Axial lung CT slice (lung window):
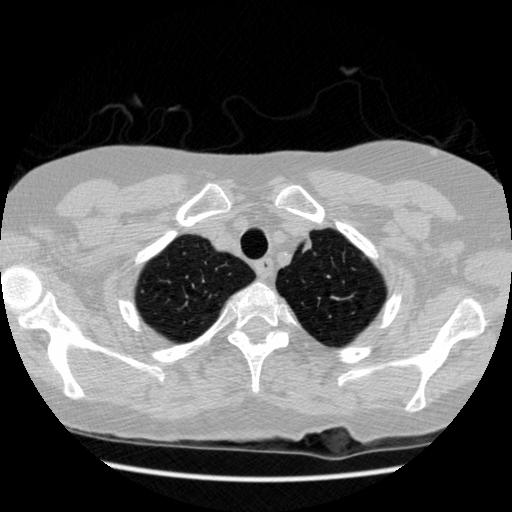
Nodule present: no